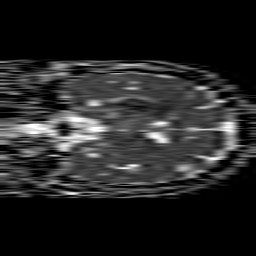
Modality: ADC
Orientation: coronal
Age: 51
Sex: female
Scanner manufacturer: philips
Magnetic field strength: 1.5 T
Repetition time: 4.6 s
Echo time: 0.09059 s